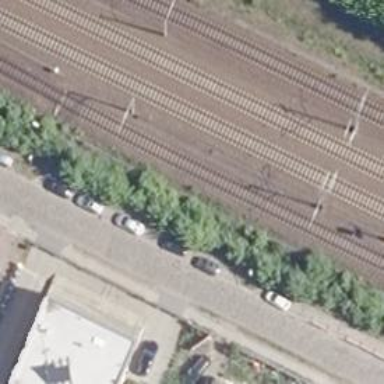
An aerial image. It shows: Railway signal.